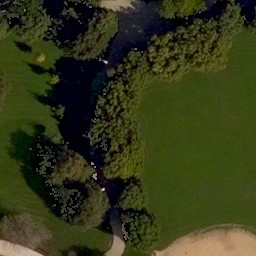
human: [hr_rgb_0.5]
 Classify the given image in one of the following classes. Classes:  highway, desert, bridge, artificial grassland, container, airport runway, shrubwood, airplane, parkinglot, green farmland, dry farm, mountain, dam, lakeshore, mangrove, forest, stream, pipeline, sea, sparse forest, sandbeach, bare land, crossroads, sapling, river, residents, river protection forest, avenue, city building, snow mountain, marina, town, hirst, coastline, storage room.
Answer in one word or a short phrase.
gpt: artificial grassland